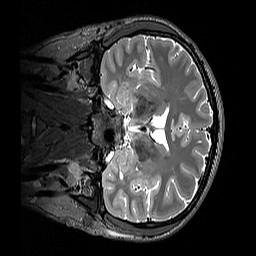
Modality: T2w
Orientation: coronal
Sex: male
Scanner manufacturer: siemens
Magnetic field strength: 3 T
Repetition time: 3.2 s
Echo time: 0.409 s